Question: Game Rule: Clicking a light toggles itself and its adjacent (up, down, left, right) lights. What is the minimum number of clicks required to turn off all the lights?
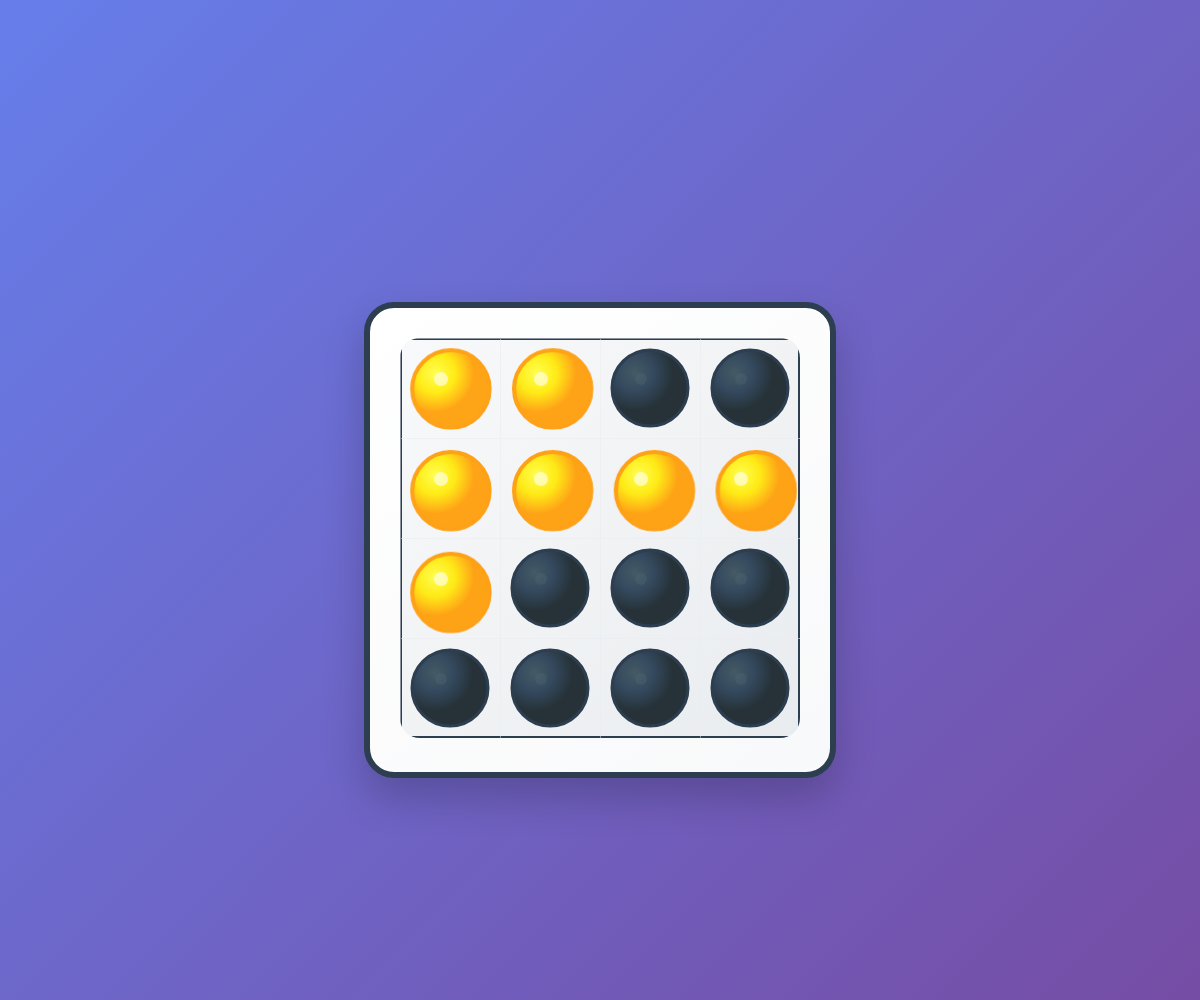
Answer: 3